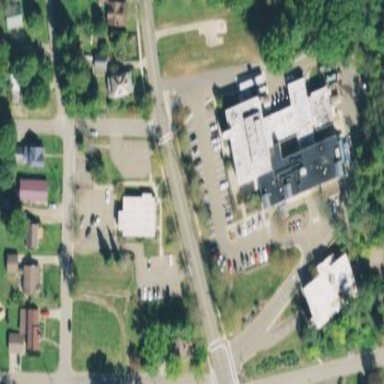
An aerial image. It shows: Healthcare facility identified as hospital.